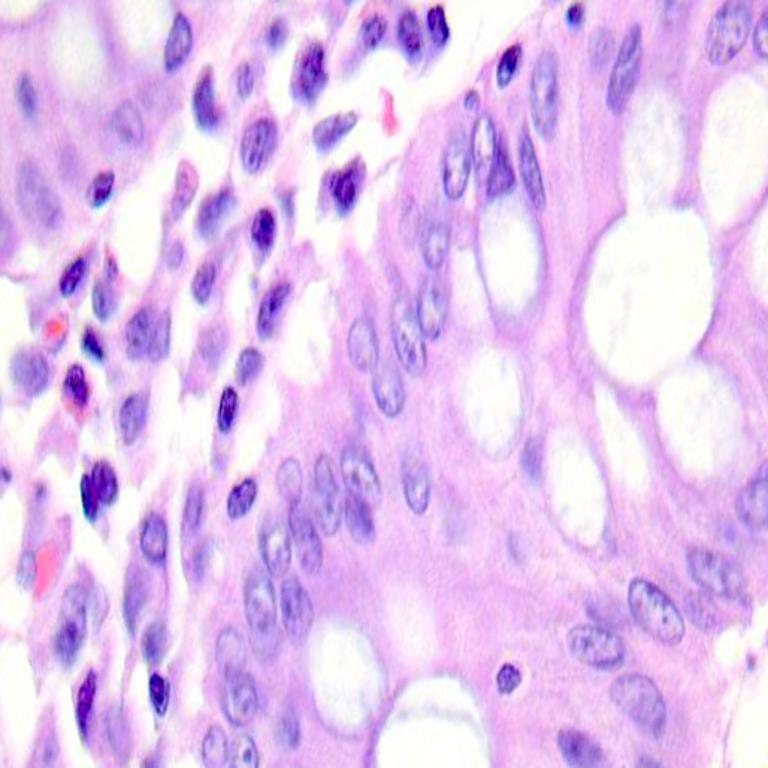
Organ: colon
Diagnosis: benign